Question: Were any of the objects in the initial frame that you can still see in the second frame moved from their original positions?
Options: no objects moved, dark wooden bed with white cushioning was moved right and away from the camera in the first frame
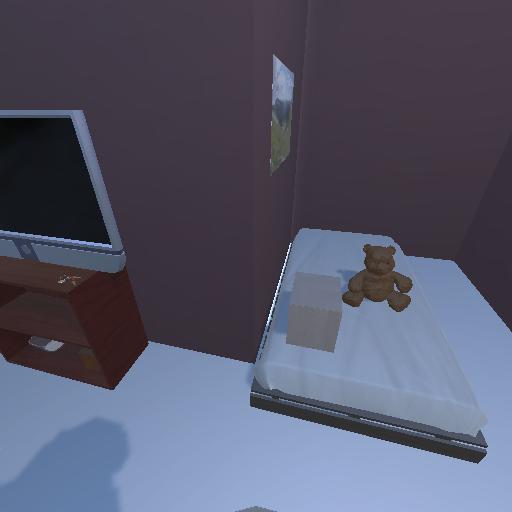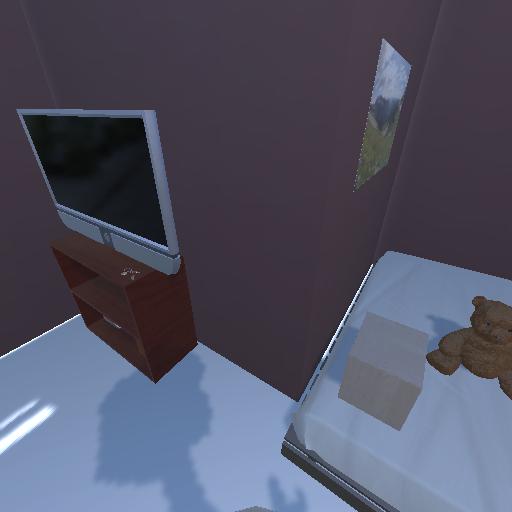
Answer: no objects moved